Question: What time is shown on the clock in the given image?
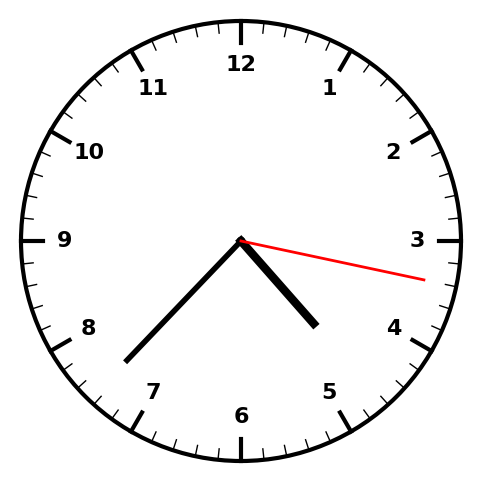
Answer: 04:37:17